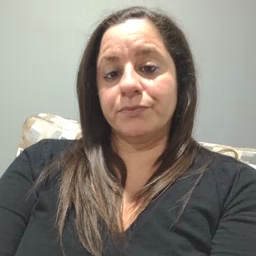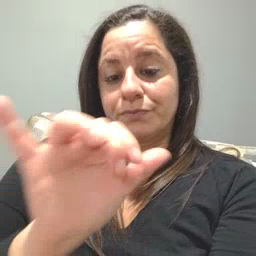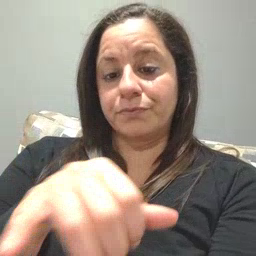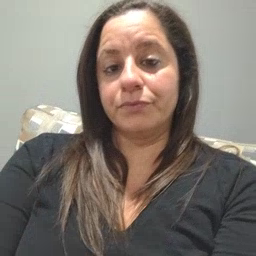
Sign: that